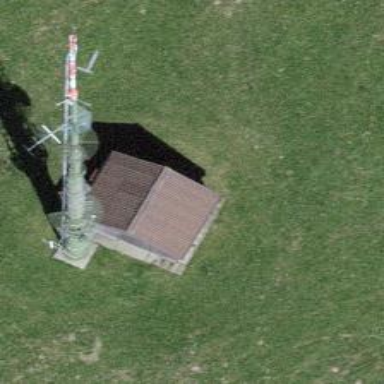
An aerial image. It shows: Communication tower.